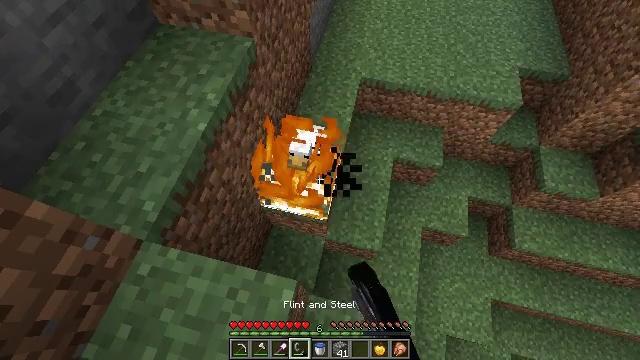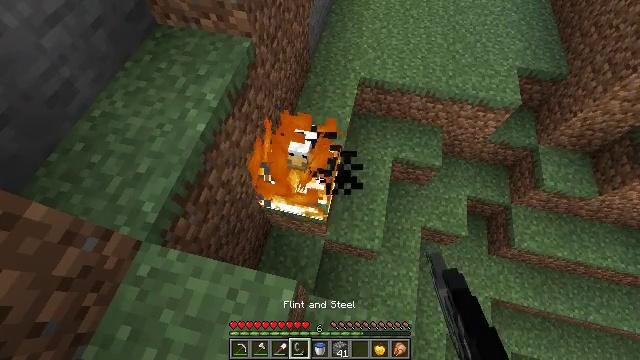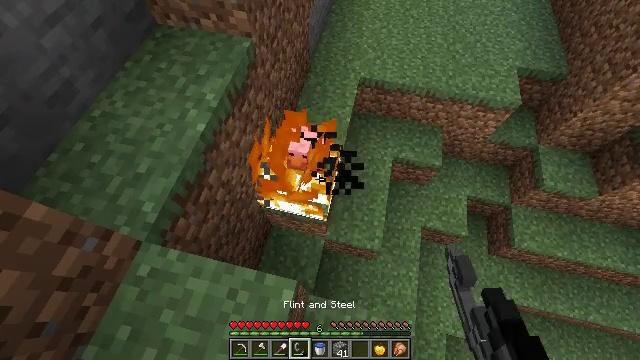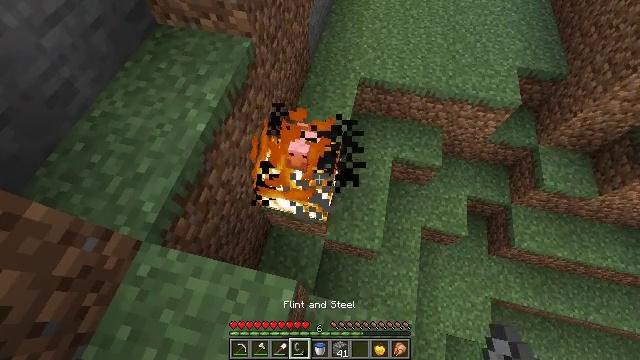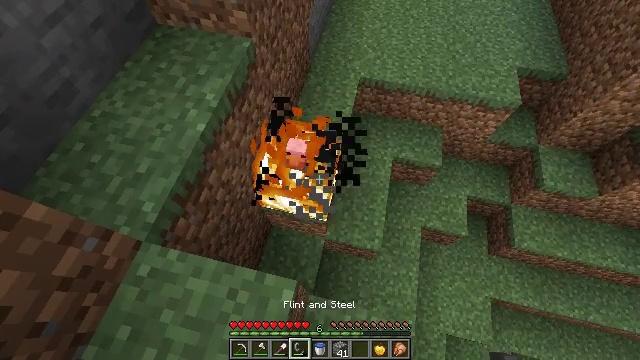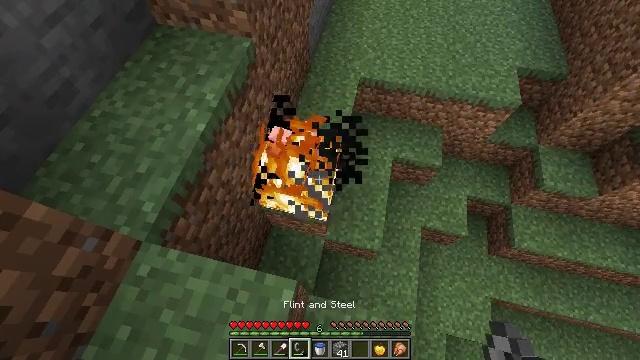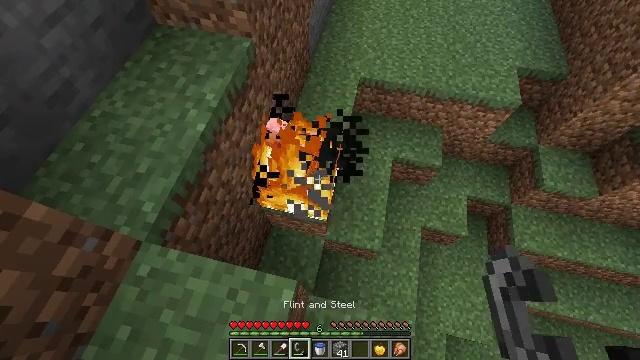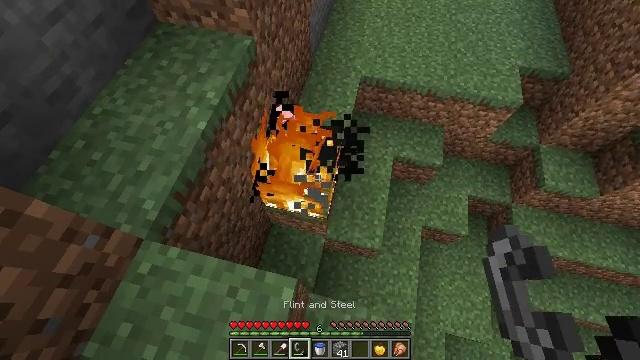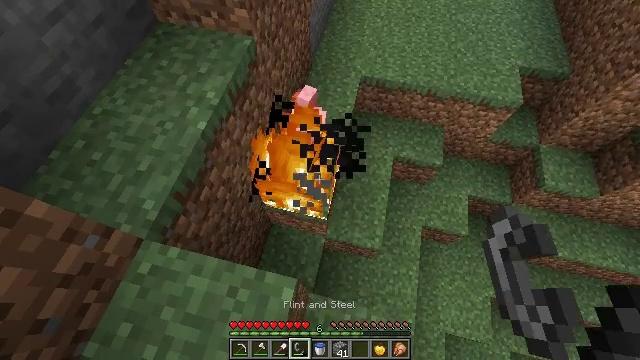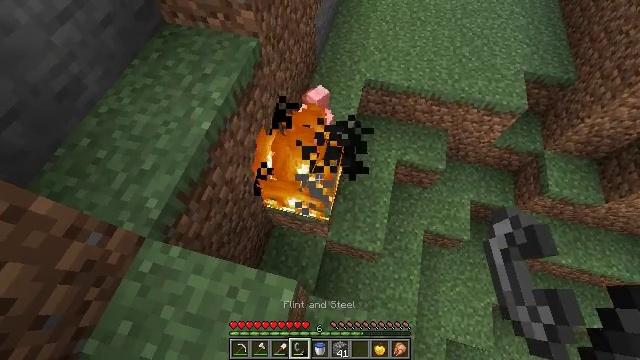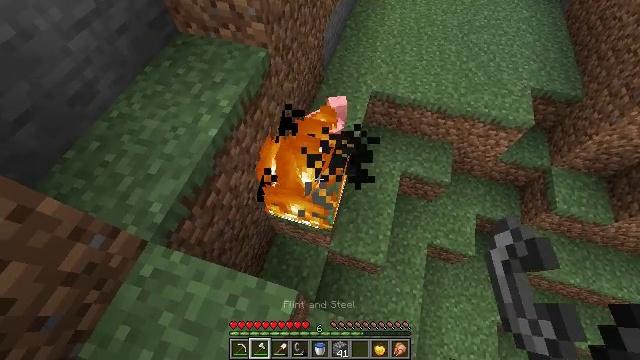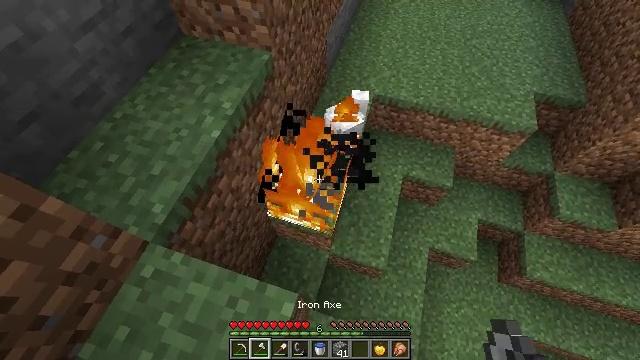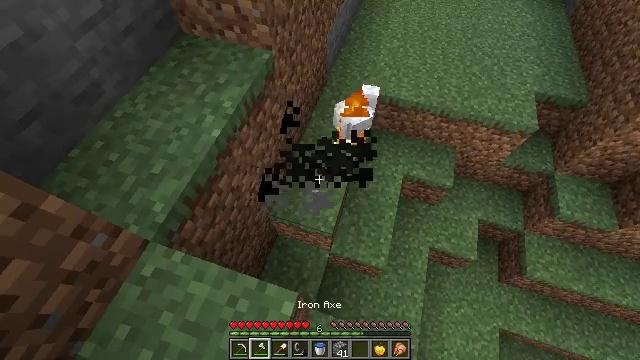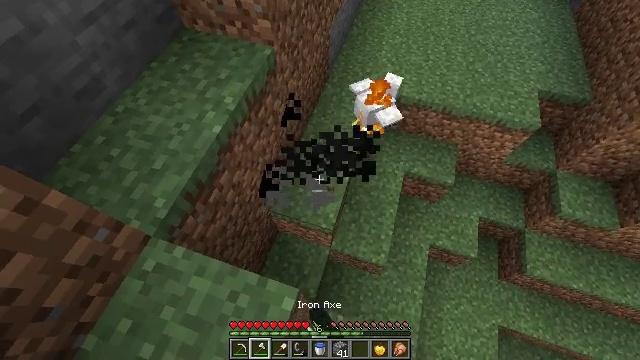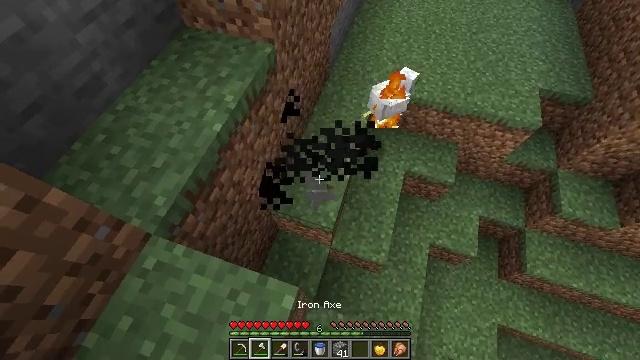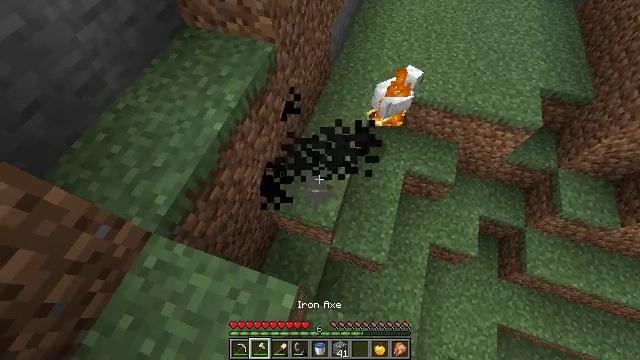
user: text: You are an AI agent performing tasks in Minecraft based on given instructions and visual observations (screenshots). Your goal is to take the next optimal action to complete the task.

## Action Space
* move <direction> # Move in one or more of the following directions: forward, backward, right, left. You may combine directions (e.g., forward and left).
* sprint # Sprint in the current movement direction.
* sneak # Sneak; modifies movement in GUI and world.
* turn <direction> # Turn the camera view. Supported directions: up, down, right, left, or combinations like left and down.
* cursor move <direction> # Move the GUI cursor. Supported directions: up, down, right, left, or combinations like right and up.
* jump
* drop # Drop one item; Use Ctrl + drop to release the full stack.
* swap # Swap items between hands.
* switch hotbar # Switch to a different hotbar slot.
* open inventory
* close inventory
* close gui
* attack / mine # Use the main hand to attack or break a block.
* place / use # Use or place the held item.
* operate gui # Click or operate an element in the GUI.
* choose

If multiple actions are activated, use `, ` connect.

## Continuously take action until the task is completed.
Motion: motion action
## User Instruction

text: Clear the fire from the area.
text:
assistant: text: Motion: no_op
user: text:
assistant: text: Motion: no_op
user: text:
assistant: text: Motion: no_op
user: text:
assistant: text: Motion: no_op
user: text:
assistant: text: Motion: no_op
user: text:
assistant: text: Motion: no_op
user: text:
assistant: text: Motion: no_op
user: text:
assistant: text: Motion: no_op
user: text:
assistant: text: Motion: turn left
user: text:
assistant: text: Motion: turn left and up, switch to hotbar 2
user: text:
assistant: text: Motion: switch to hotbar 2
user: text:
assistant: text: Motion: attack / mine
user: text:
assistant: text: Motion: attack / mine
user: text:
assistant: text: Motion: no_op
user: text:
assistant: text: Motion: no_op
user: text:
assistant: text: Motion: no_op
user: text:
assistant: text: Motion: no_op